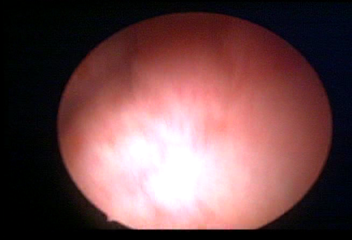
Modality: WLC
Class: Normal mucosa
Bladder cancer association: No